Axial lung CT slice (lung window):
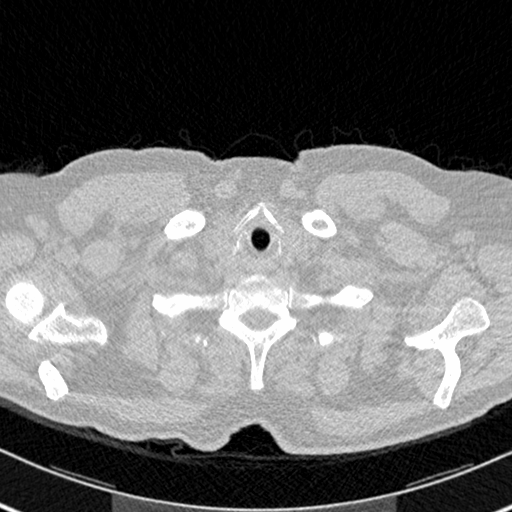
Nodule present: no